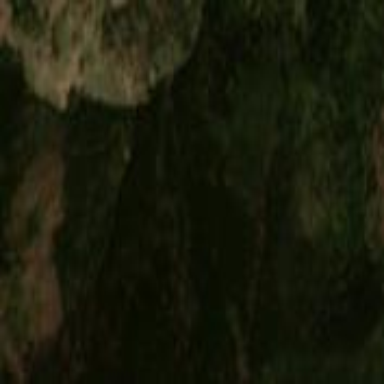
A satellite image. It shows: Mixed woodland area with various types of leaves.